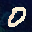
Label: 0